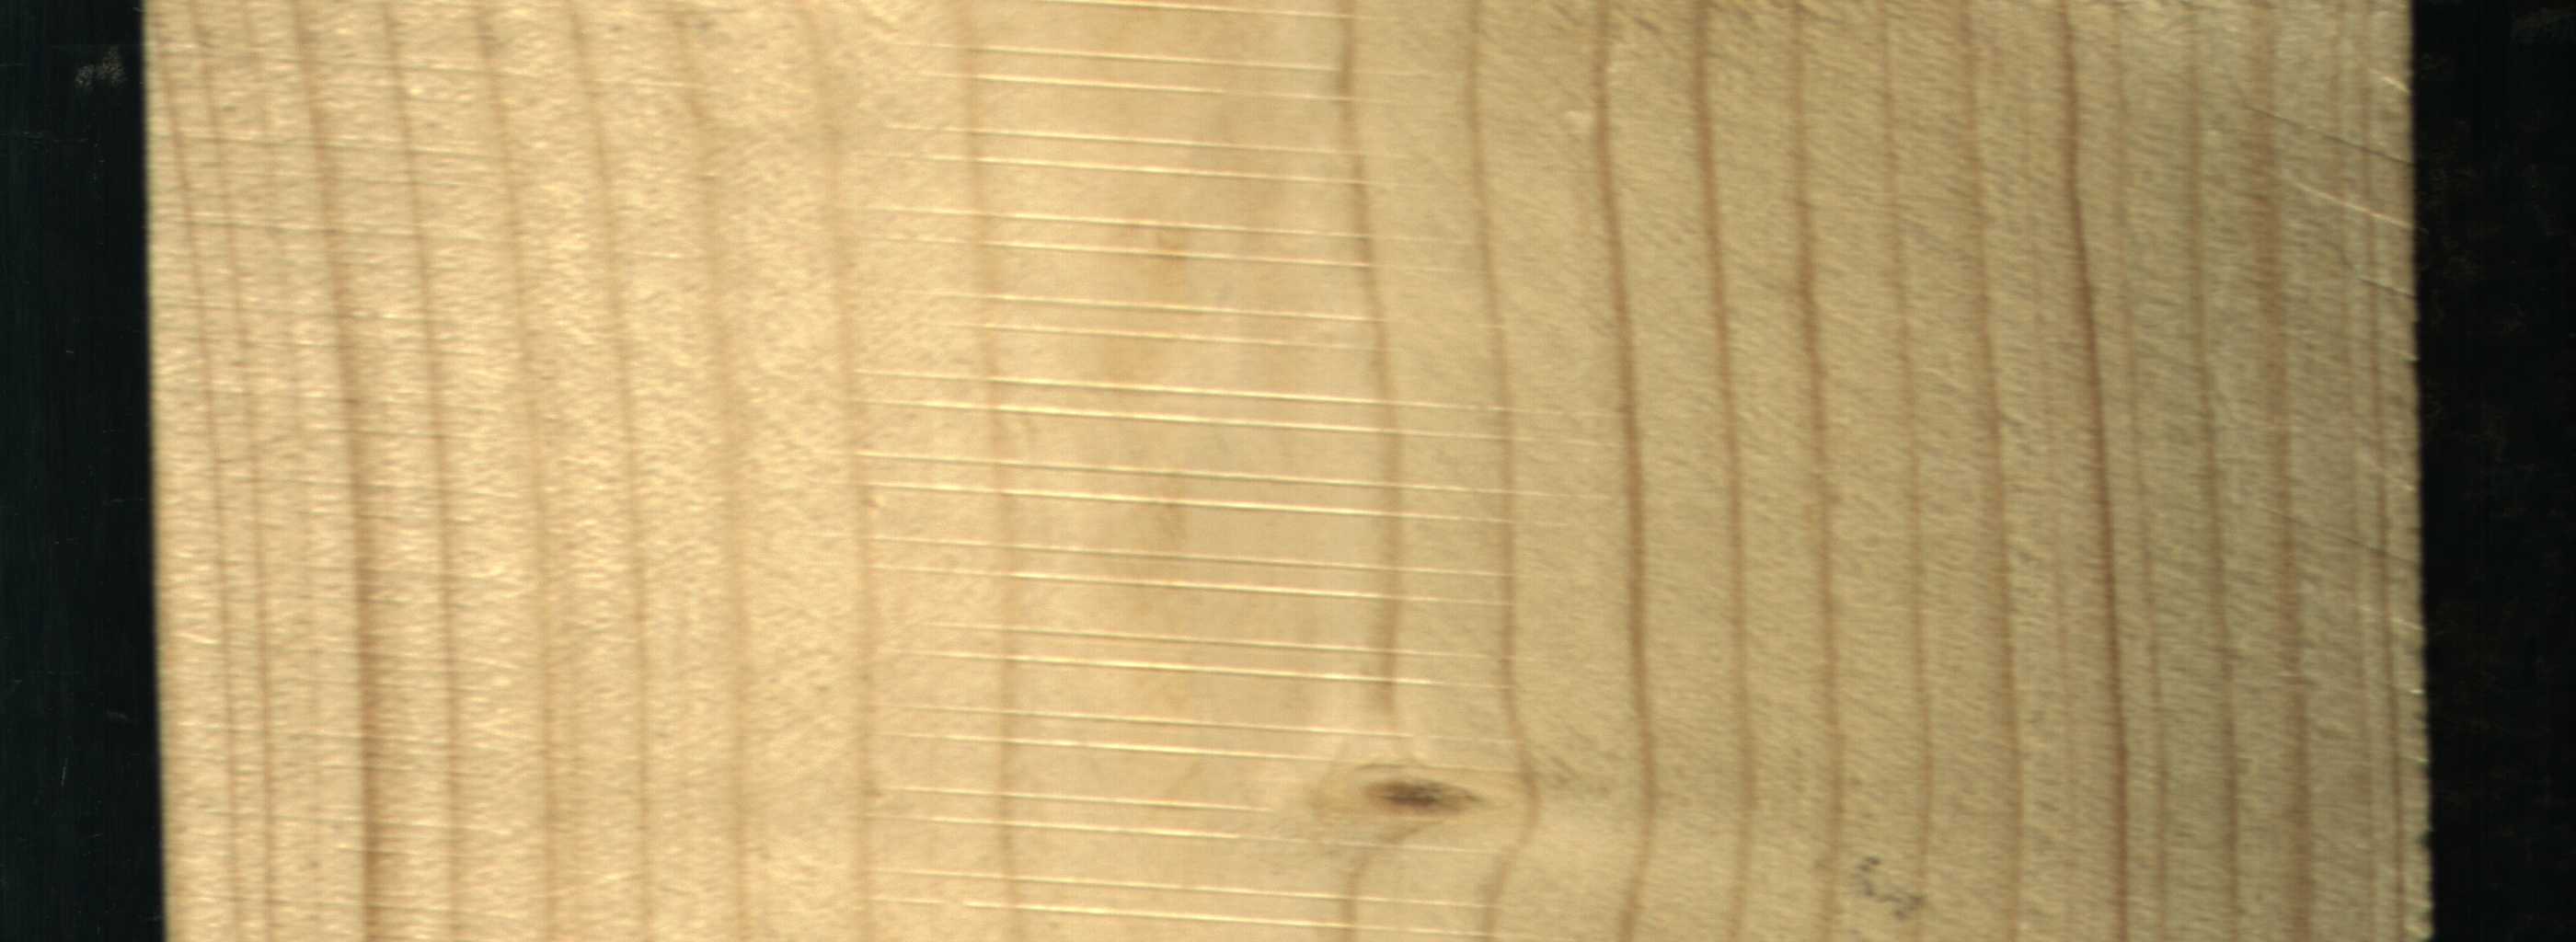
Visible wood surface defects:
Live_Knot